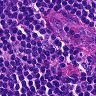
Metastatic tissue present: no